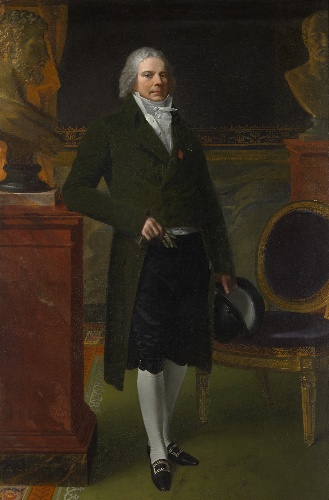
Title: Charles Maurice de Talleyrand Périgord (1754–1838), Prince de Talleyrand
Artist: Pierre Paul Prud'hon
Artist bio: French, Cluny 1758–1823 Paris
Date: 1817
Object type: Painting
Classification: Paintings
Medium: Oil on canvas
Dimensions: 85 x 55 7/8 in. (215.9 x 141.9 cm)
Department: European Paintings
Credit line: Purchase, Mrs. Charles Wrightsman Gift, in memory of Jacqueline Bouvier Kennedy Onassis, 1994
Accession year: 1994
Repository: Metropolitan Museum of Art, New York, NY
Tags: Men|Portraits